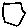
Label: hexagon